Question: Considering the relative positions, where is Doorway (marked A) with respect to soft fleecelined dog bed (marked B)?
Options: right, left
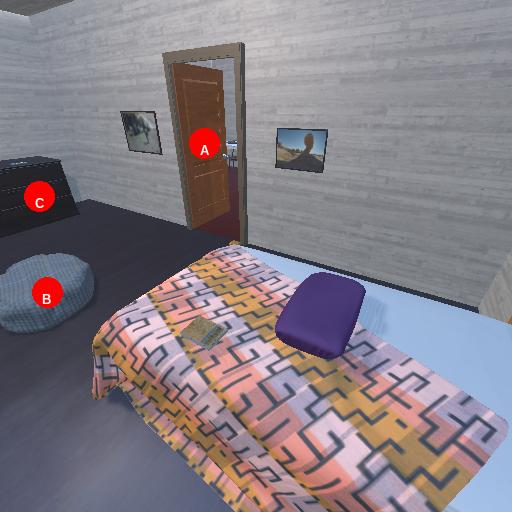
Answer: right